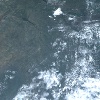
Label: land